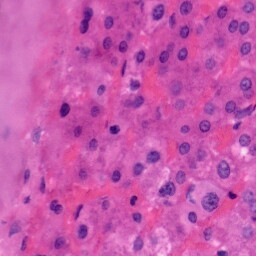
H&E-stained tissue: Liver